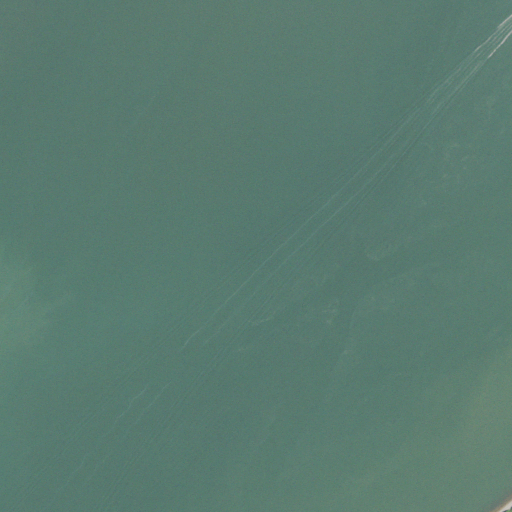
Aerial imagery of bar in Tennessee named Sale Creek Shoals containing only open water